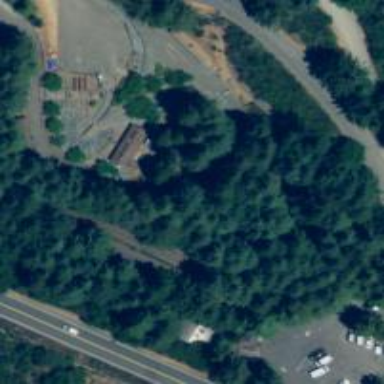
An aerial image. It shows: Miniature railway.